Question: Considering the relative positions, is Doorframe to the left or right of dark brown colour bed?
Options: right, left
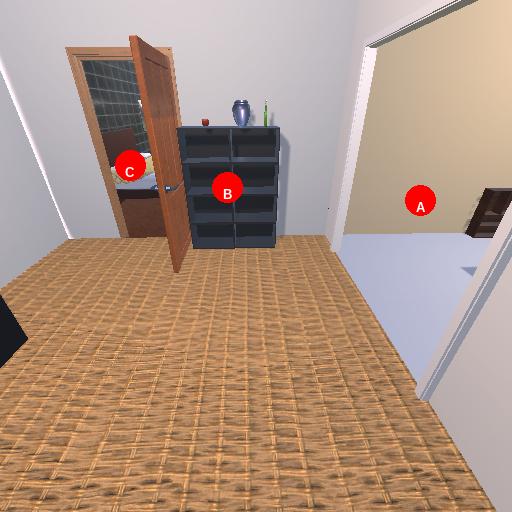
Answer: right